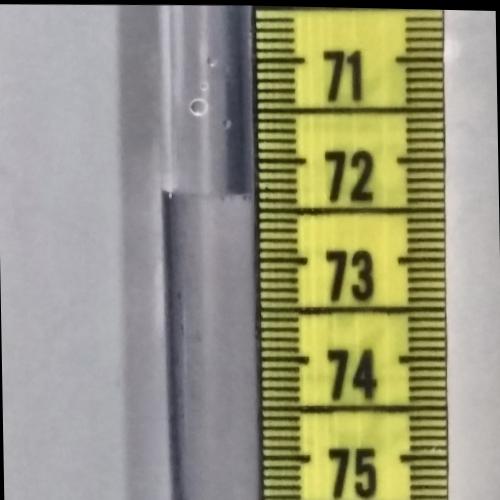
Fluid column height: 72.3 cm